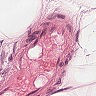
Metastatic tissue present: no